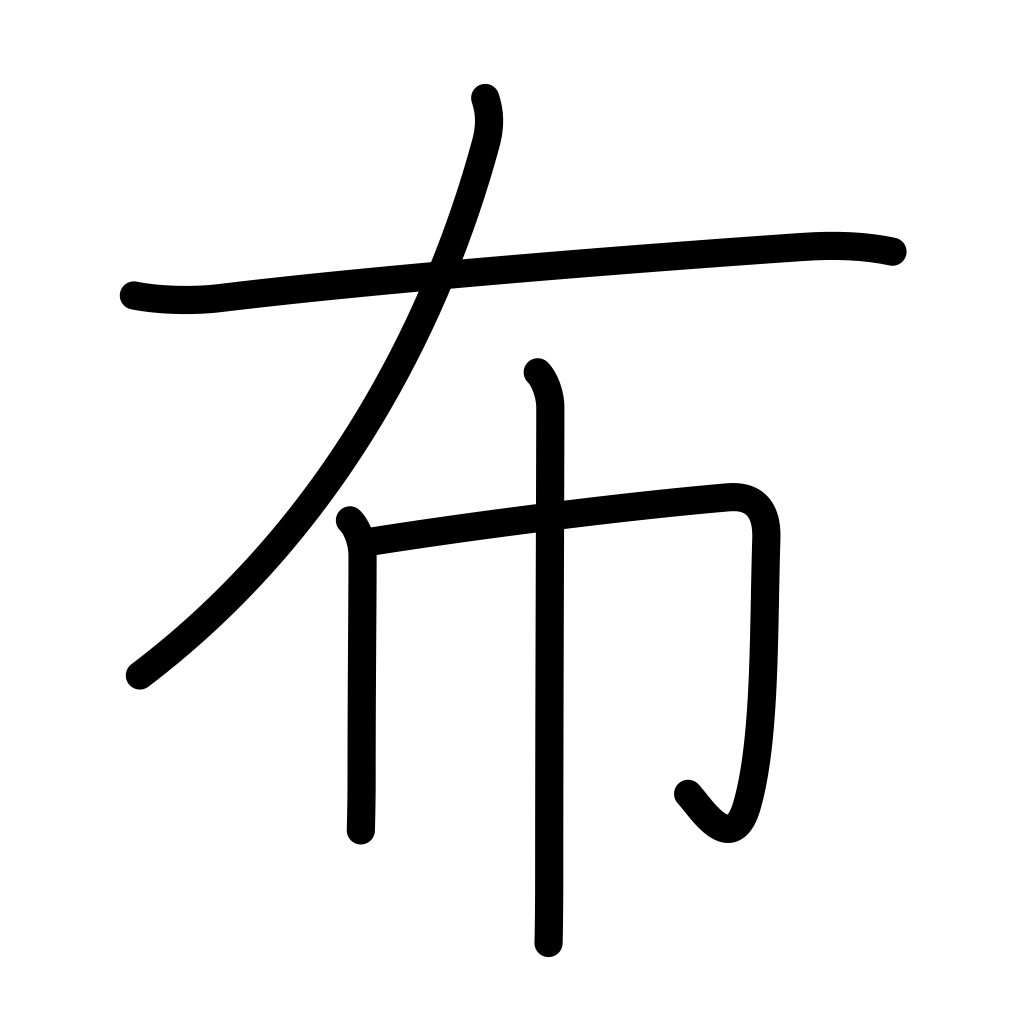
Meaning: linen, cloth, spread, distribute